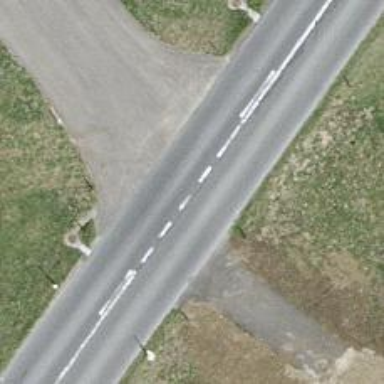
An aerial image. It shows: Secondary road.